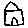
Label: house